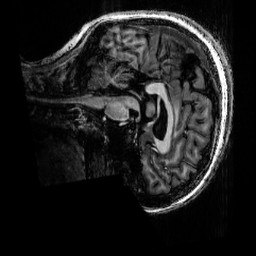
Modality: T1w
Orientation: sagittal
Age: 32
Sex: female
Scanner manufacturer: siemens
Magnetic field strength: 6.98 T
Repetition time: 6 s
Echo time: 0.00299 s